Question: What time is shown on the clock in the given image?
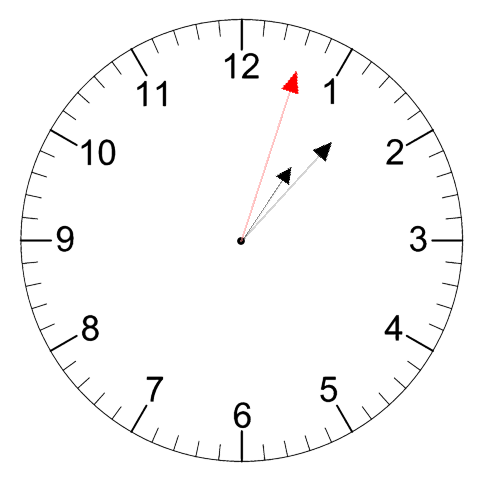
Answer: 01:07:03